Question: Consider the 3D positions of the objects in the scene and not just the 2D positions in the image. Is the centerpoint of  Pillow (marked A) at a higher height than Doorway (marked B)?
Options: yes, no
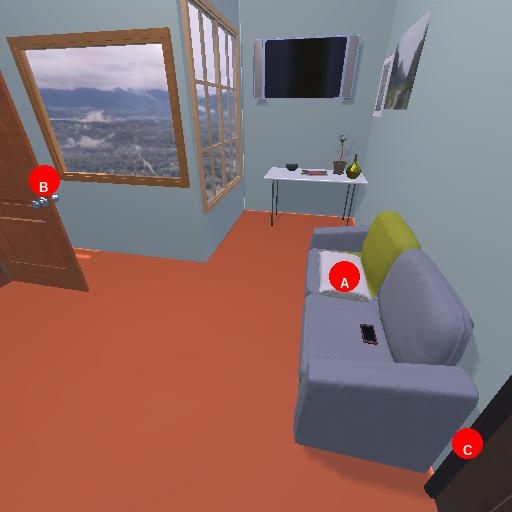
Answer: yes